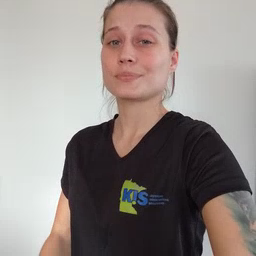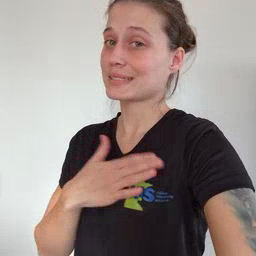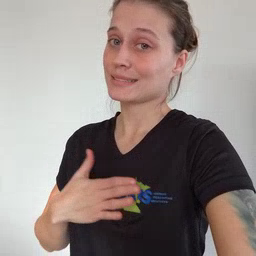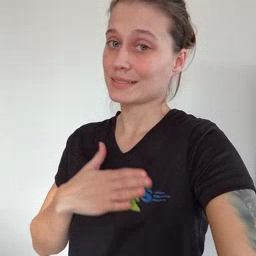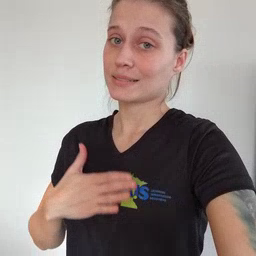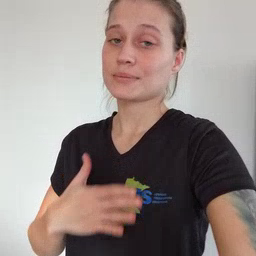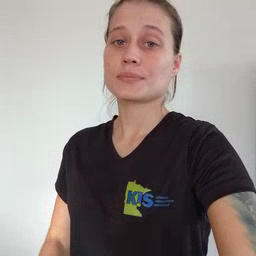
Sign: please